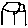
Label: house